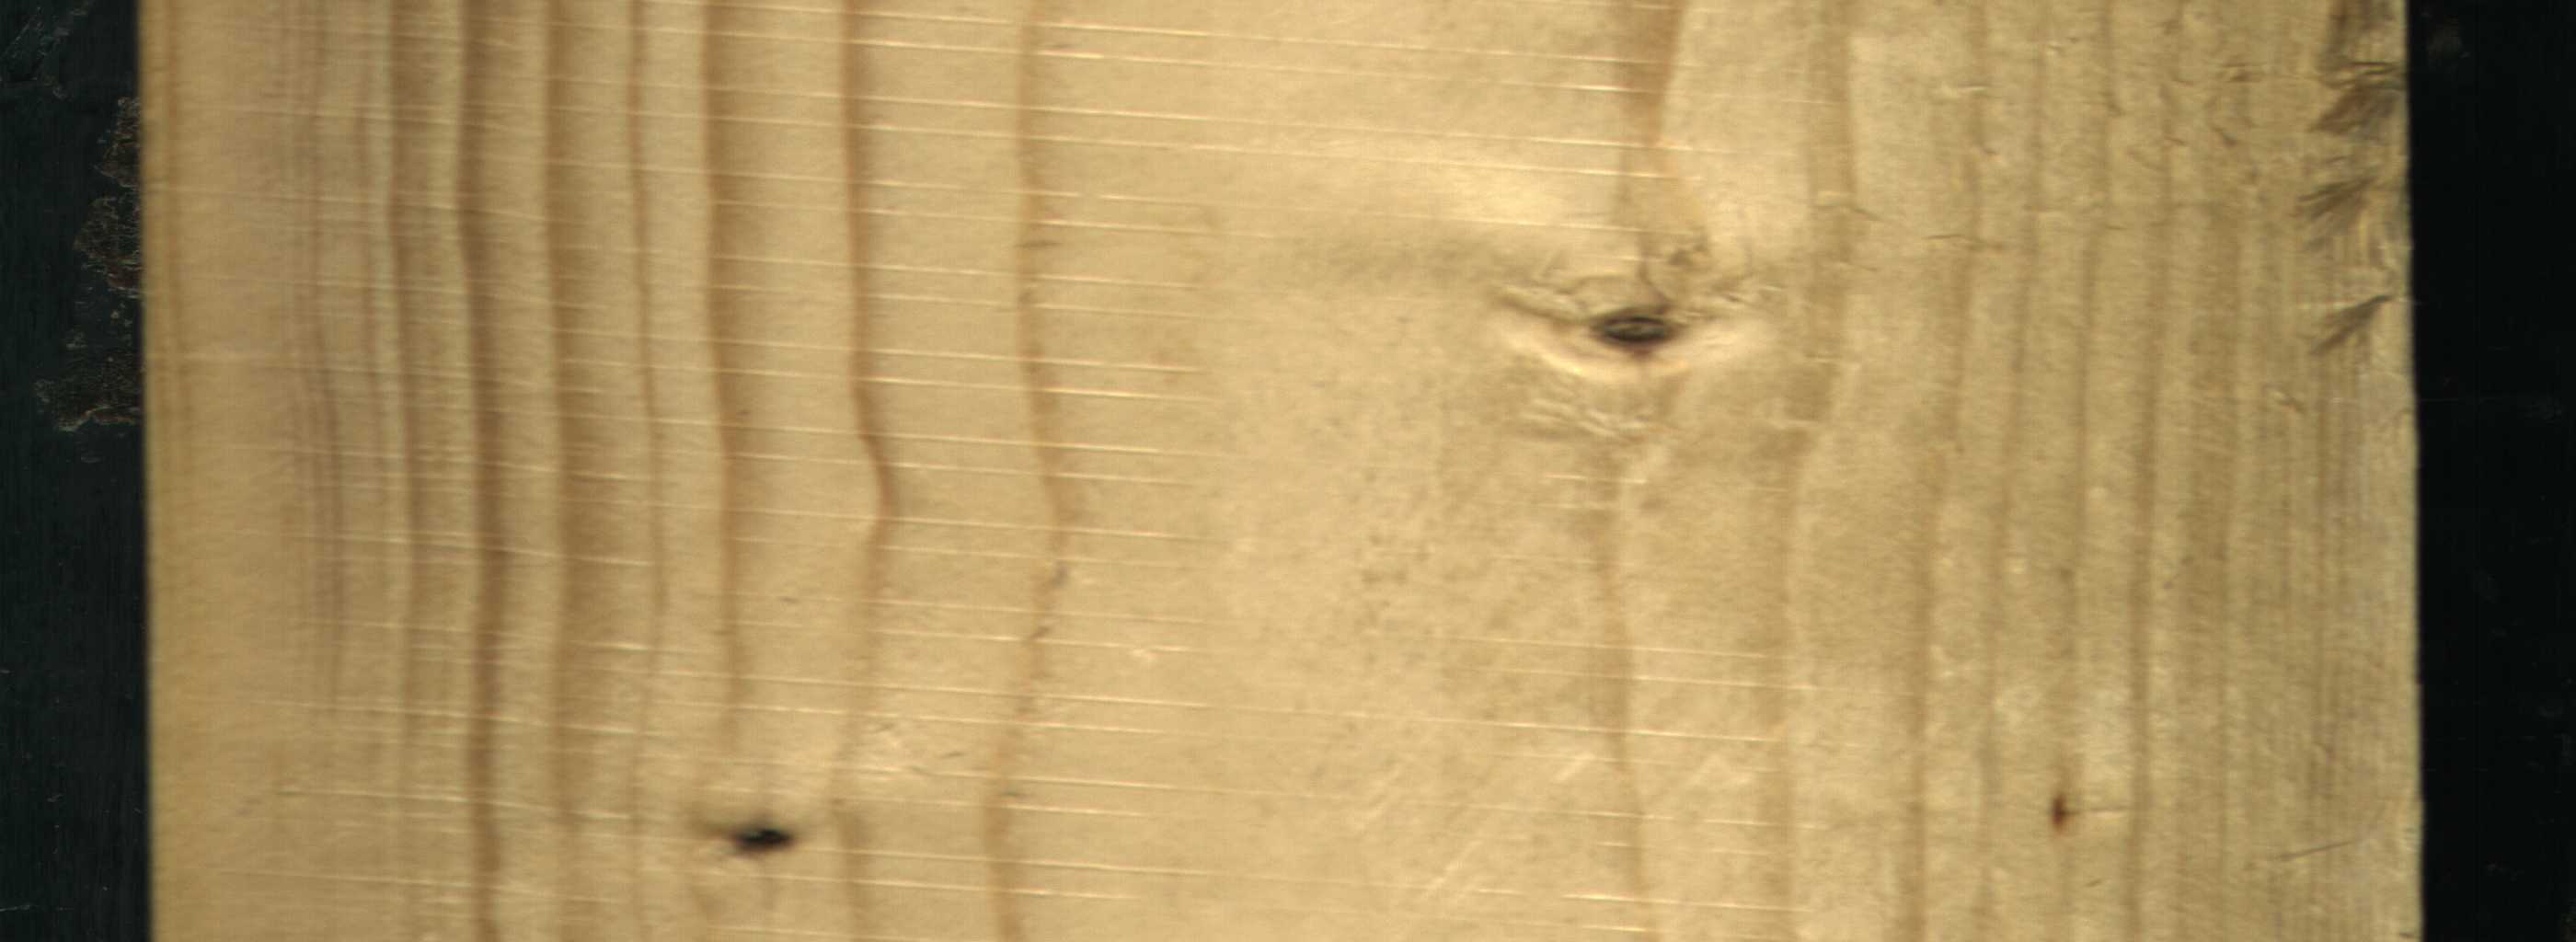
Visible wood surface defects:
Dead_Knot
Live_Knot